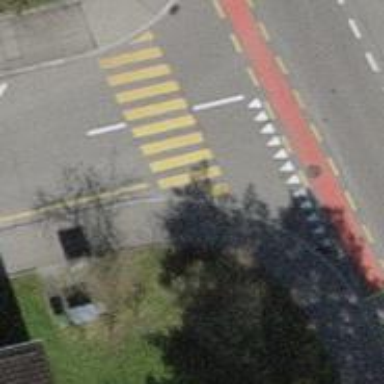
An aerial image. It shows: Asphalt footway with marked zebra crossing.